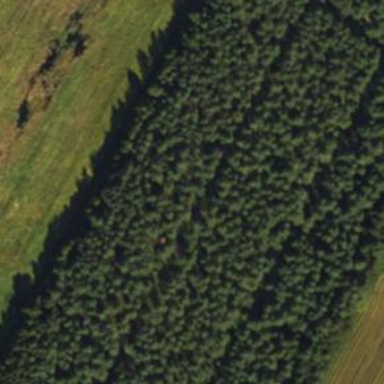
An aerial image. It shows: Forest area.